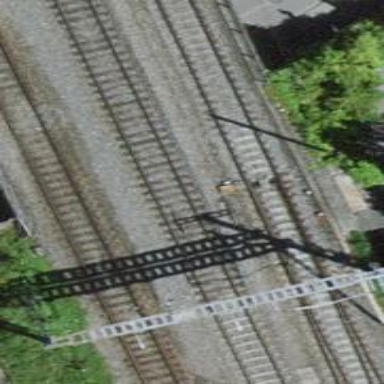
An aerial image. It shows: Railway bridge with electrified tracks and single rail.